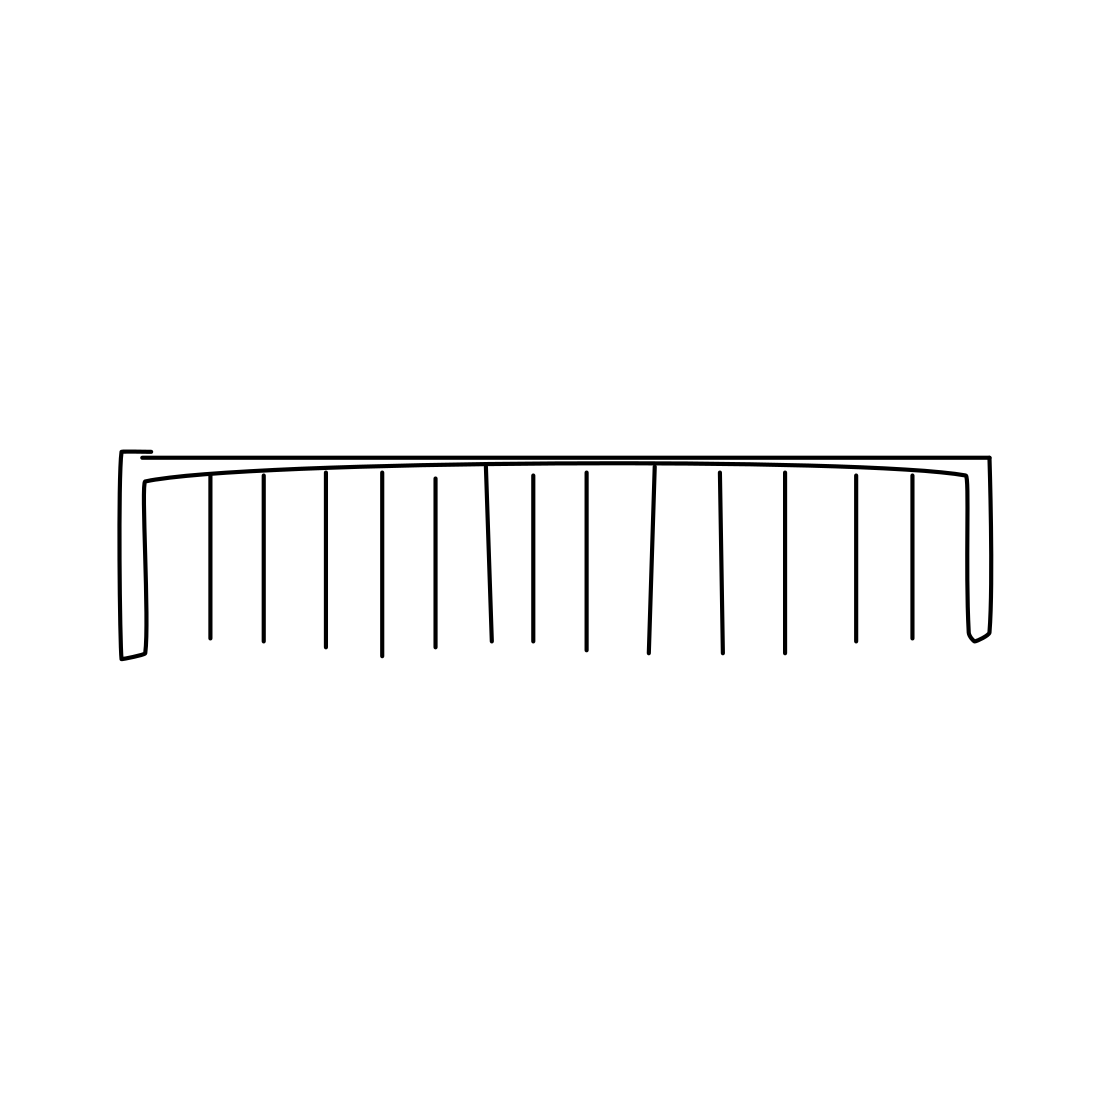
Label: comb